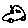
Label: car